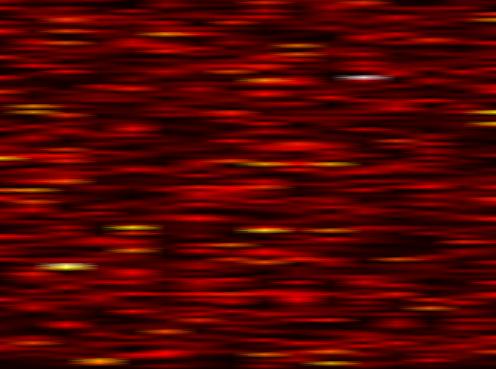
Label: FBMC